Interaction volume radius: 5 \u00c5
Interaction volume height: 10 \u00c5
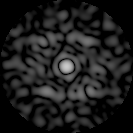
Disorder parameter: 0.8027